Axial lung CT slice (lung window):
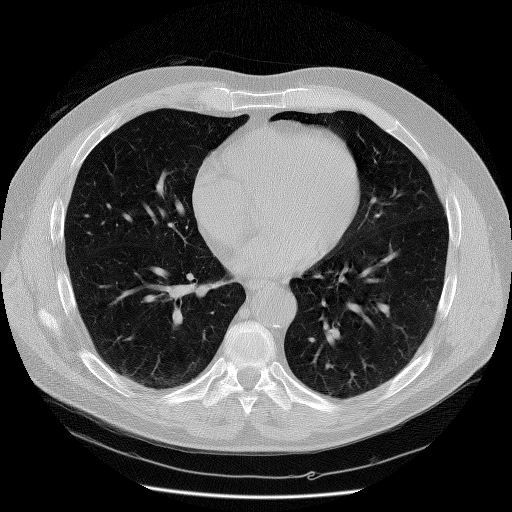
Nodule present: no